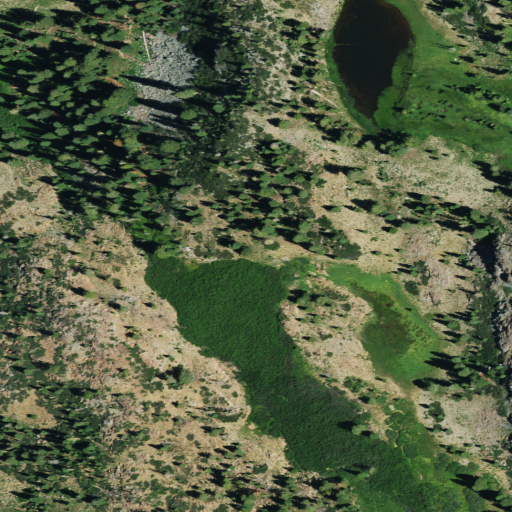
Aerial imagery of depression(s) in California named Black Basin containing evergreen forest, shrub, and medium intensity development